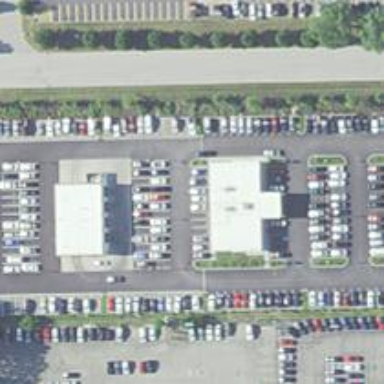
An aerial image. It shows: Car rental service.